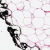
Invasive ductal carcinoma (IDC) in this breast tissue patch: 0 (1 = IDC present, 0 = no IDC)